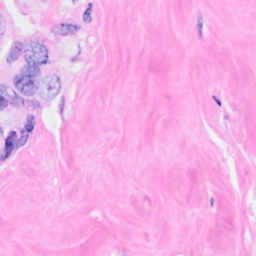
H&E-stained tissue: Breast